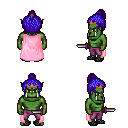
a pixel art fantasy rpg character, male body template, orc, green skin, pink cape, magenta pants, blue short topknot hairstyle, bronze tiara, ghillies, dagger, four views (front, back, left, right), 2x2 character sprite sheet, small pixel art, hard edges, no anti-aliasing